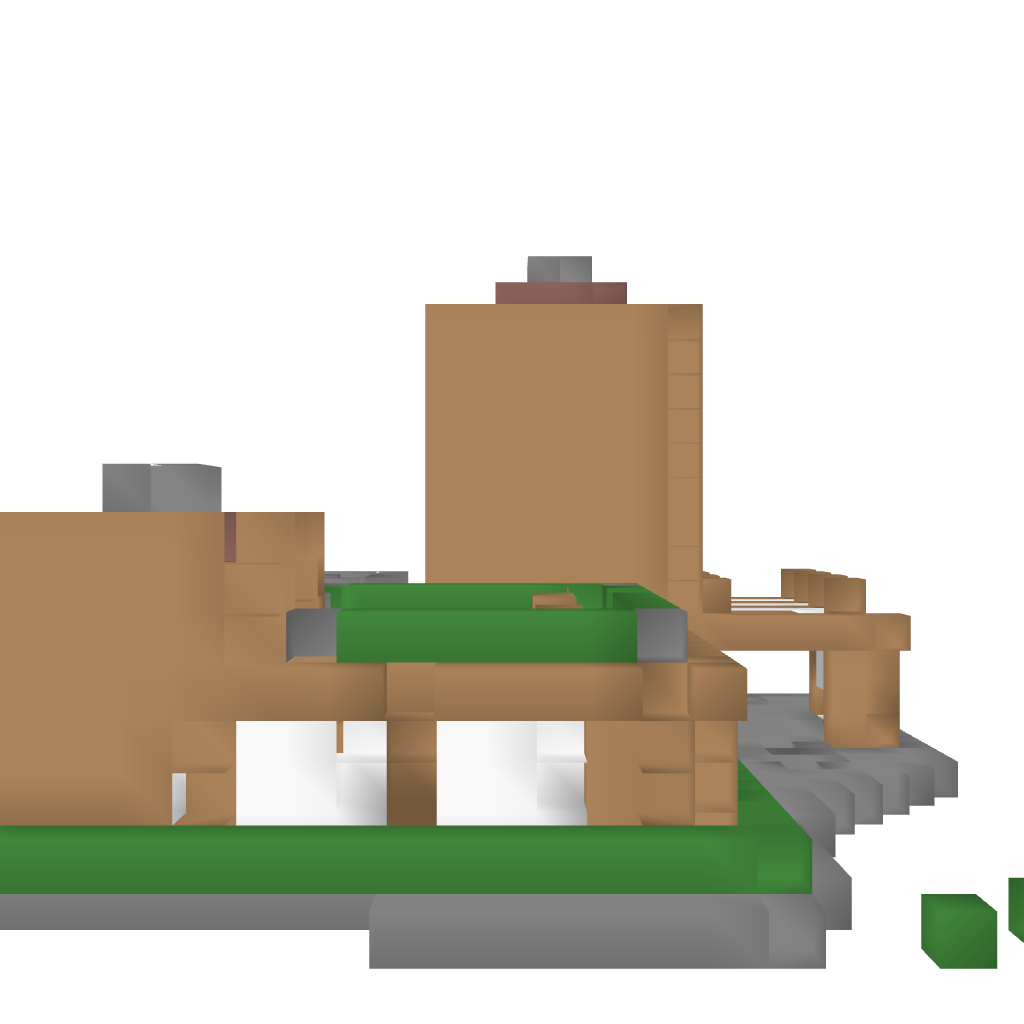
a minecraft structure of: Futurist-Wood-House good quality